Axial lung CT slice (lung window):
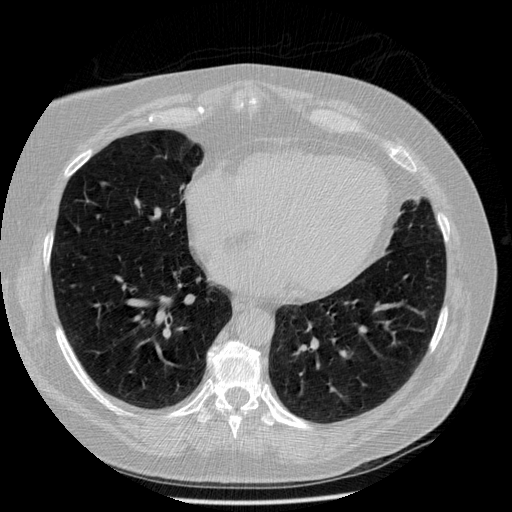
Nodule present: no